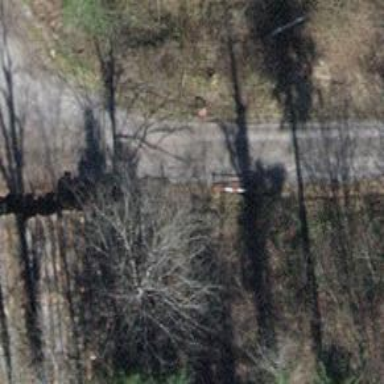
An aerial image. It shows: Swing gate.